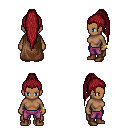
a pixel art fantasy rpg character, female body template, human, dark skin, brown cape, magenta pants, brunette extra-long topknot hairstyle, bracelets, brown shoes, four views (front, back, left, right), 2x2 character sprite sheet, small pixel art, hard edges, no anti-aliasing